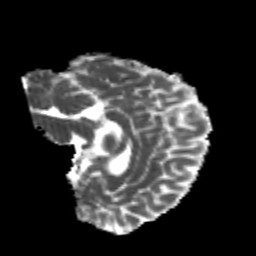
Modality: MD
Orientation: sagittal
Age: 24
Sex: female
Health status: healthy
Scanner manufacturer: philips
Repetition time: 7.389 s
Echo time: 0.08599 s